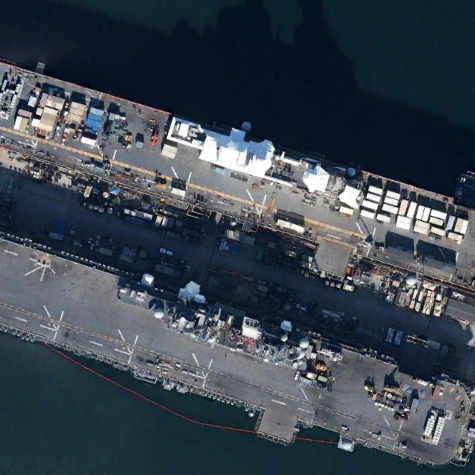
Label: assault